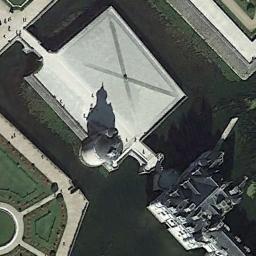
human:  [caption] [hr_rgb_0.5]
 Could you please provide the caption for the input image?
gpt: The white palace with a tower is surrounded by the waters .

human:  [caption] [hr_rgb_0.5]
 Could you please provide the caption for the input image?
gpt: There are many red palaces here .

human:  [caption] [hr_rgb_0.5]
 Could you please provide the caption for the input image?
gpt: The palace is on the grass .

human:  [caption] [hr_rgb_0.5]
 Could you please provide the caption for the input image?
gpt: Several buildings of different shapes are in the palace .

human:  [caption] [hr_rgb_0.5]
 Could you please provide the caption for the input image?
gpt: There are some green lawns beside the white palace in a lake .